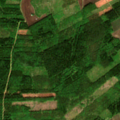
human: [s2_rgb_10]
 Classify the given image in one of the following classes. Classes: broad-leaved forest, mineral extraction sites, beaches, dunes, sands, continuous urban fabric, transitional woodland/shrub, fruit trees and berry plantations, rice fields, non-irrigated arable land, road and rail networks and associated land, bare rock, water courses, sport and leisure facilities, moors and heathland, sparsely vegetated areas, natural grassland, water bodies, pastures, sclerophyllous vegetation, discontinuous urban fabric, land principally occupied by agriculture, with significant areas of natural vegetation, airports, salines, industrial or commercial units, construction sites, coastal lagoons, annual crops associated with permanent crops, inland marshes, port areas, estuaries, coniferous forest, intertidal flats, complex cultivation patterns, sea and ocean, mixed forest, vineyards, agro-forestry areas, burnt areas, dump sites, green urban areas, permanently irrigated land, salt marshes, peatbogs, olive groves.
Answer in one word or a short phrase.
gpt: non-irrigated arable land, land principally occupied by agriculture, with significant areas of natural vegetation, mixed forest